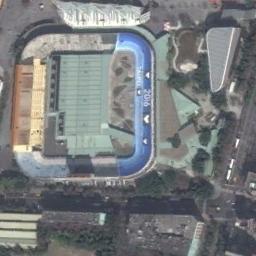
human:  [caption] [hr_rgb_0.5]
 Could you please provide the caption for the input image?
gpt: There are many buildings of different shapes and sizes next to the stadium .

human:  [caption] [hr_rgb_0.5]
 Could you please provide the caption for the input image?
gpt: This stadium is a baseball field .

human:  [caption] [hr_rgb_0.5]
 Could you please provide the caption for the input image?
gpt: The stadium is on the bare land next to some trees and roads .

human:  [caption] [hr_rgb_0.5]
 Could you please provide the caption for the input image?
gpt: Square stadium next to the building, Surrounded by vegetation .

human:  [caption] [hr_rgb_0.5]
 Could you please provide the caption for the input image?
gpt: There are some green trees beside the stadium .